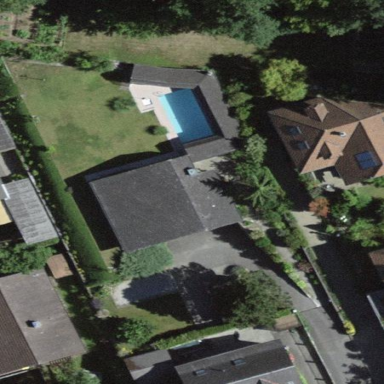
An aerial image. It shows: Residential building.